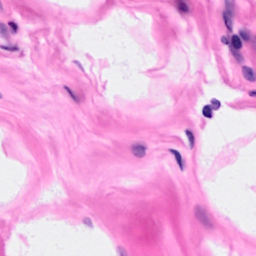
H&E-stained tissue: Breast